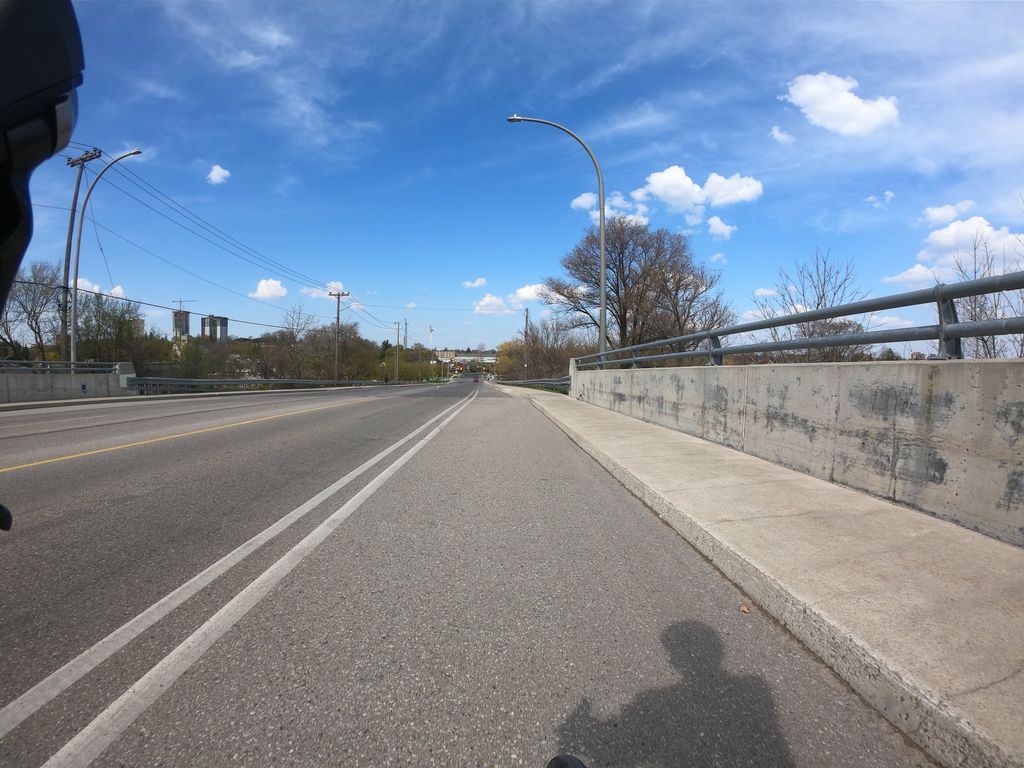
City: kitchener-waterloo